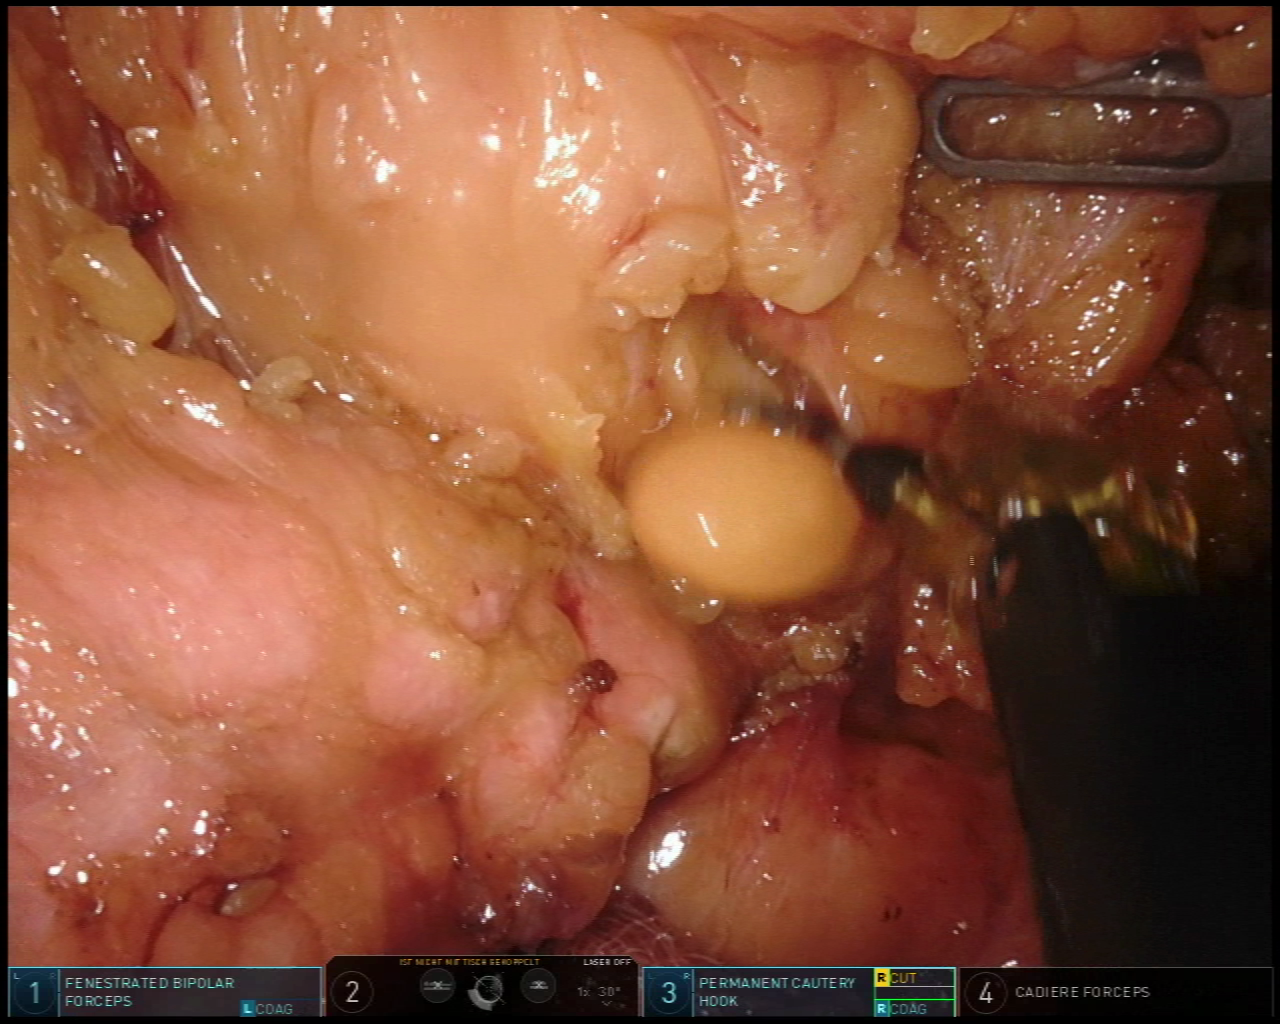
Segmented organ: pancreas
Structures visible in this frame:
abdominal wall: no
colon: no
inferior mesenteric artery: no
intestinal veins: no
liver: no
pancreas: yes
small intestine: no
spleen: no
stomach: no
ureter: no
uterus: no
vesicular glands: no